Field crop: maize
Growth stage: 1
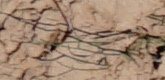
Species: lolium